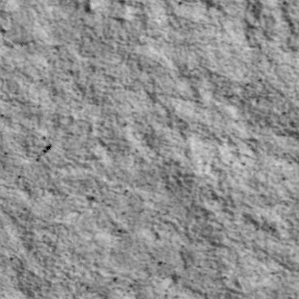
Label: non_frost